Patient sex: M
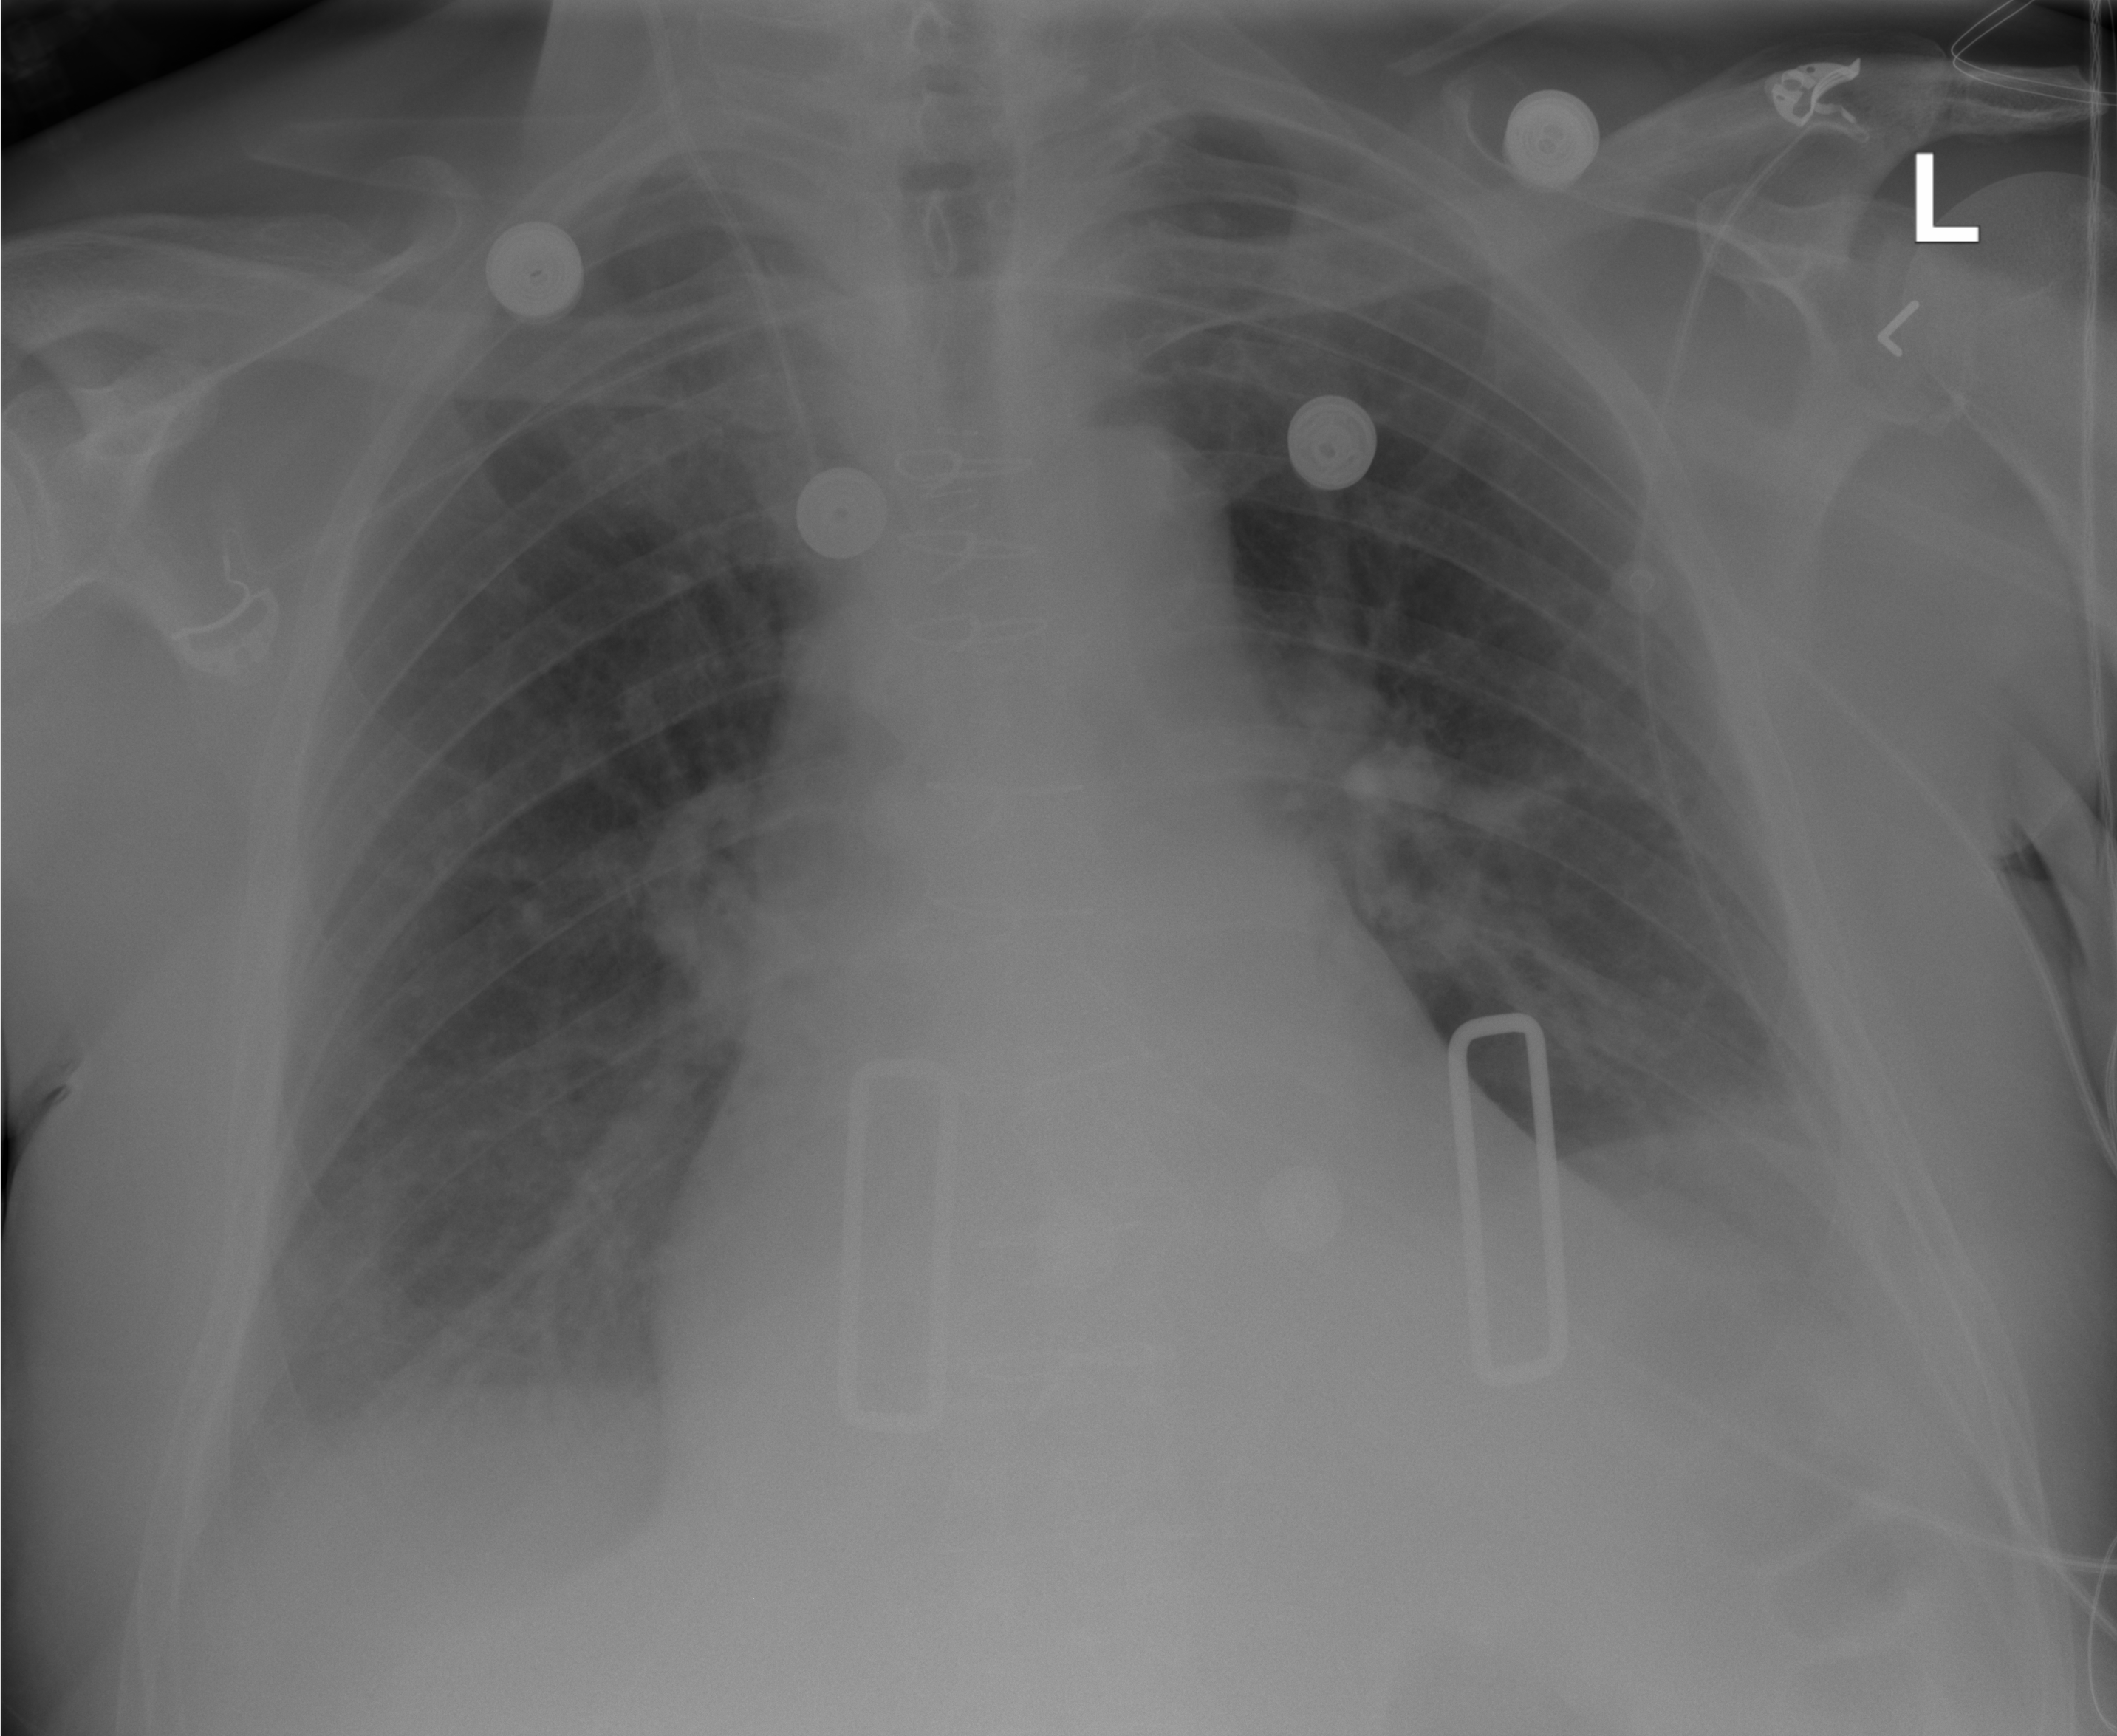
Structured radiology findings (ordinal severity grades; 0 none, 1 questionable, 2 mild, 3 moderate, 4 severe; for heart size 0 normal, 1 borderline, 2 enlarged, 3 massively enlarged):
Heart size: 2
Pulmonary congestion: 2
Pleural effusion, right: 2
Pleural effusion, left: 2
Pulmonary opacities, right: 0
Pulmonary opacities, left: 0
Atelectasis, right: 2
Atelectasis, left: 2